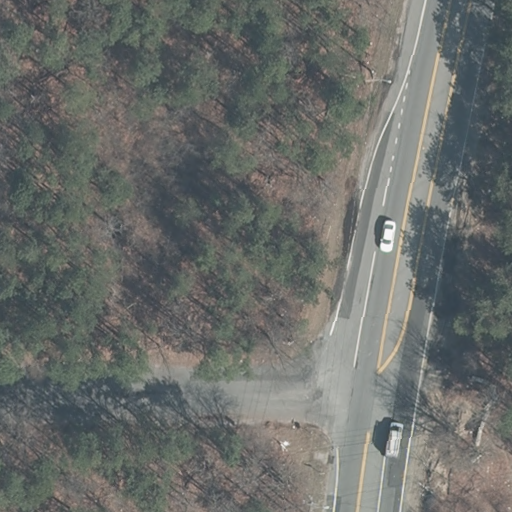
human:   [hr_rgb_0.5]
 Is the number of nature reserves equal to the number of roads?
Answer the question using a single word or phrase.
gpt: no

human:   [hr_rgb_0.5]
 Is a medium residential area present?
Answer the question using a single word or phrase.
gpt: no

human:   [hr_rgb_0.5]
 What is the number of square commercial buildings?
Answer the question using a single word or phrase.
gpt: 0

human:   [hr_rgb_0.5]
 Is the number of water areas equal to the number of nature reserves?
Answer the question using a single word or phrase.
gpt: no

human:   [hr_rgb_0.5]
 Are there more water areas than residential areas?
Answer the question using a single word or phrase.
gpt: no

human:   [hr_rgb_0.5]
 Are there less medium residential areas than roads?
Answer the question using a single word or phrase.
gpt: yes

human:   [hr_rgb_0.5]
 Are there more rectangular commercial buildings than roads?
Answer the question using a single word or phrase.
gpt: no

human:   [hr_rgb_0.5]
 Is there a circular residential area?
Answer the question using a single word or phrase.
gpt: no

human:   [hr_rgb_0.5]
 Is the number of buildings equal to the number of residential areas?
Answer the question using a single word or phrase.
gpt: no

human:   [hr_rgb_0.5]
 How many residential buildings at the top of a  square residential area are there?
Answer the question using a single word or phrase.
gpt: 0

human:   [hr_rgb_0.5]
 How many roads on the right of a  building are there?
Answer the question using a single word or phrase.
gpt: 0

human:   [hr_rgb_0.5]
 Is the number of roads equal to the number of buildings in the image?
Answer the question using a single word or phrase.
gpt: no

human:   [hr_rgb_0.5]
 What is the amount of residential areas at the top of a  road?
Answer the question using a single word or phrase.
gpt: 0

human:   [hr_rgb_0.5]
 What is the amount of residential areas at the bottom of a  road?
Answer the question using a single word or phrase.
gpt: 1

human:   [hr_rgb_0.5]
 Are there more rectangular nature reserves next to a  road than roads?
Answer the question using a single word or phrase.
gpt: no

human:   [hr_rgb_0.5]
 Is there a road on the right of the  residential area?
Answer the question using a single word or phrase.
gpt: yes

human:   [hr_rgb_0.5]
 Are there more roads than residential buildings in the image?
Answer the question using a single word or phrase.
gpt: yes

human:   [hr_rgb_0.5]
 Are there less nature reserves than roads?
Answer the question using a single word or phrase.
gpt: yes

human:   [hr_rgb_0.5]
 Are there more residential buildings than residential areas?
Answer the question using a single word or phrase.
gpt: no

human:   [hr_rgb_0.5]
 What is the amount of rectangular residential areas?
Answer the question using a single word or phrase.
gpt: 0

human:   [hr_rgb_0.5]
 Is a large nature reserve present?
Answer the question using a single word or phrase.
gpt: yes

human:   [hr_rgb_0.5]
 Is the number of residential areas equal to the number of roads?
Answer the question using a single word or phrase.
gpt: no

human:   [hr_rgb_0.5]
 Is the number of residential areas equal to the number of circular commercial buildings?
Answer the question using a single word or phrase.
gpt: no

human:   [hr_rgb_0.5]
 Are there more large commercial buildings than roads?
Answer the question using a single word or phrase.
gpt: no

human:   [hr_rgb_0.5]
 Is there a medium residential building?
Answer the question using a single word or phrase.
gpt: no

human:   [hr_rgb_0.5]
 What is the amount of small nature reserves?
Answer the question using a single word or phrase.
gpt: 0

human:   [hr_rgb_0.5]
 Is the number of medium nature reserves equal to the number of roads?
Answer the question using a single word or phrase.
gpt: no

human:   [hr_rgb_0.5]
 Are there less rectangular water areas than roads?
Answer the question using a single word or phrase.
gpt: yes

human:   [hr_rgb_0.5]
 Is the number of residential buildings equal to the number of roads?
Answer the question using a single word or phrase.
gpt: no

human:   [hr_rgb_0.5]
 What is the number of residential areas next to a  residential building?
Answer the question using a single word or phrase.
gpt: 0

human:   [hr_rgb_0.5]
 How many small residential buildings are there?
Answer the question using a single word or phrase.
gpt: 0

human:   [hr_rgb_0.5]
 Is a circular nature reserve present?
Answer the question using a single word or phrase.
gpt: no

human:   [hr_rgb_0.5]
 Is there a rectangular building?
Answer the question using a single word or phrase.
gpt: no

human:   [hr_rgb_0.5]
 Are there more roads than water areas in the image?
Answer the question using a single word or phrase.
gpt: yes

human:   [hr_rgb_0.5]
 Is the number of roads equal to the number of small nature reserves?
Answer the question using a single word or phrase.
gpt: no

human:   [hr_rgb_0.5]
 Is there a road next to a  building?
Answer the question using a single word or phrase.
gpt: no